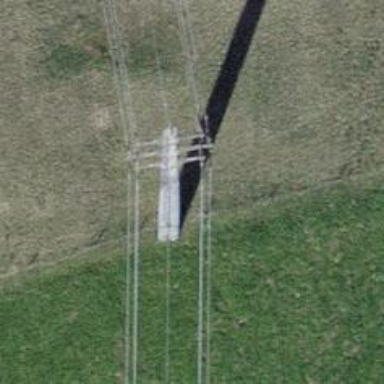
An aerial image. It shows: Power line in the image.